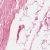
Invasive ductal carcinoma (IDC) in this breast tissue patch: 0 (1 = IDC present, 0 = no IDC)